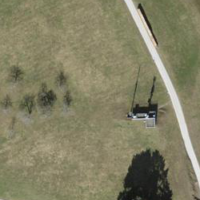
EUNIS habitat code: 24
Species observed at this site:
Prunella vulgaris
Ononis spinosa